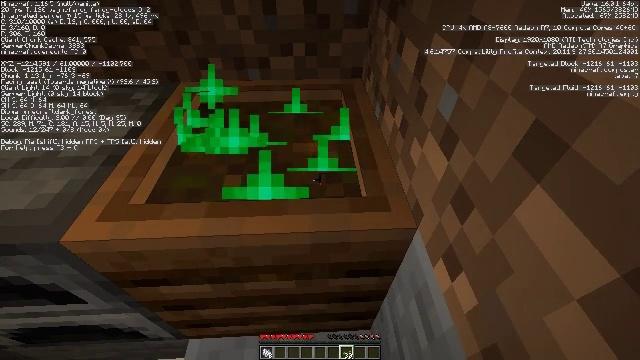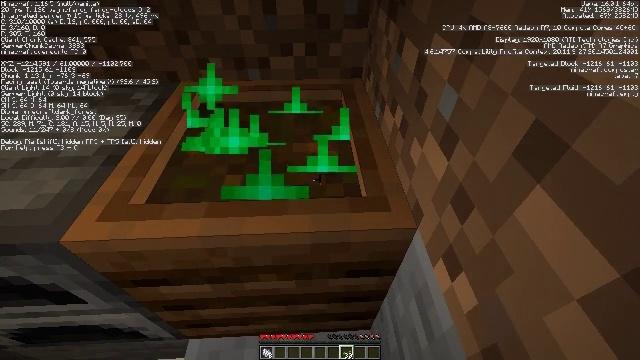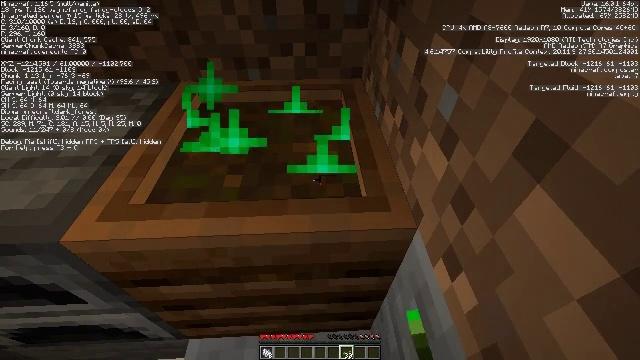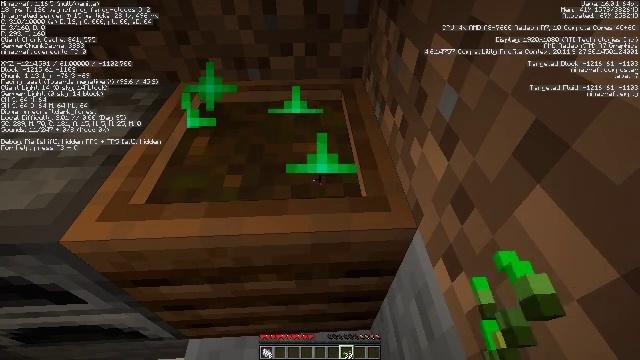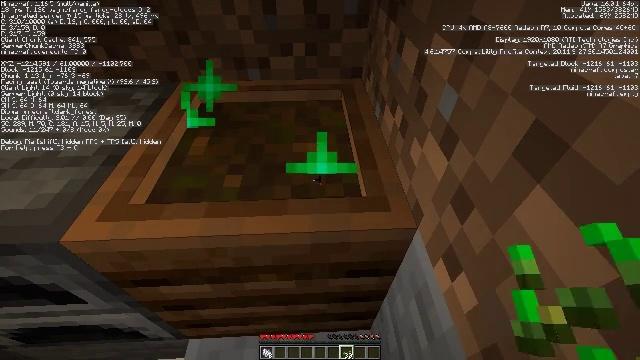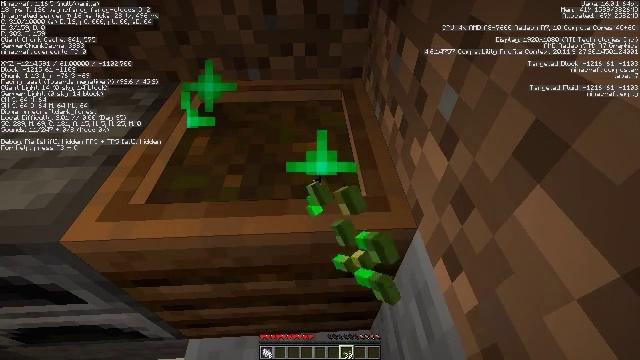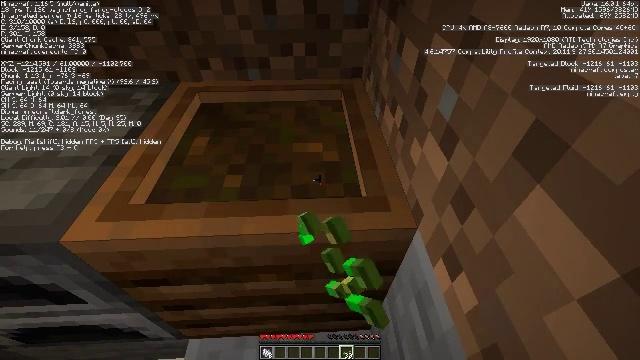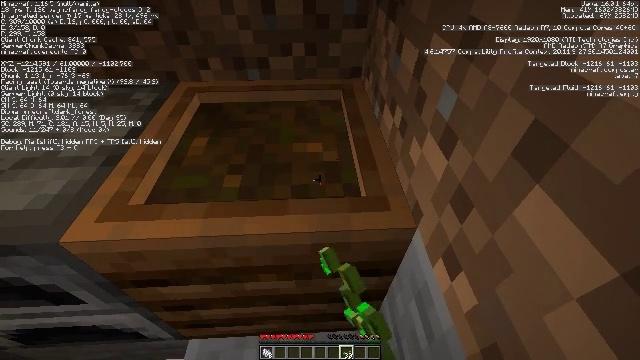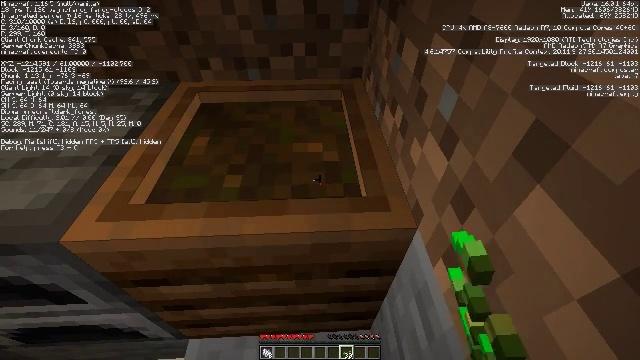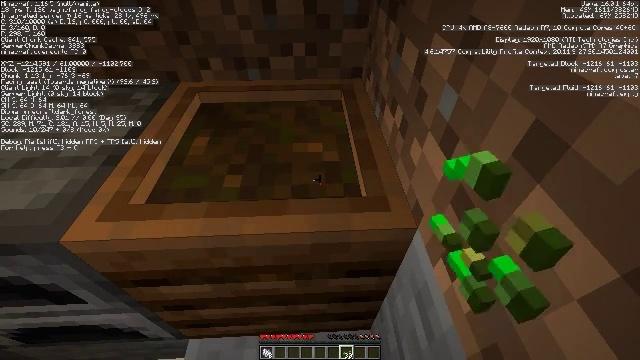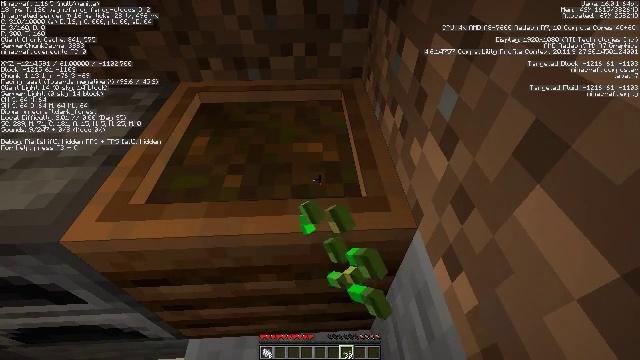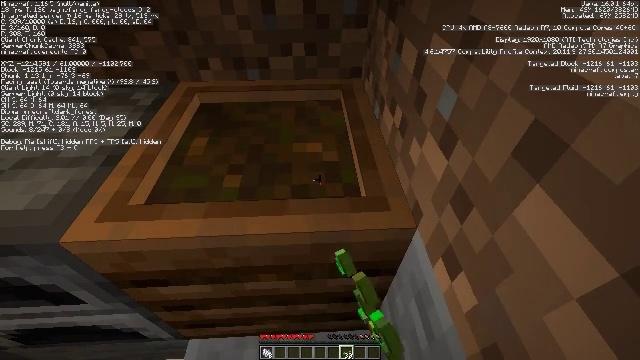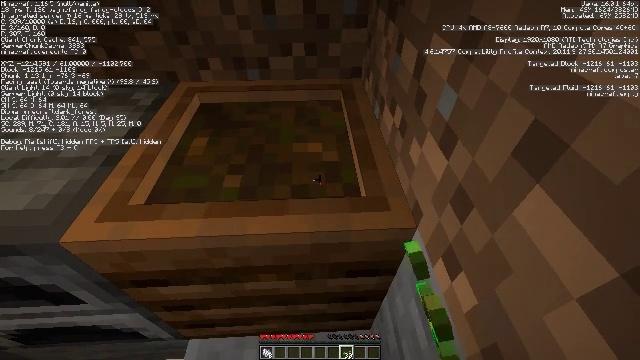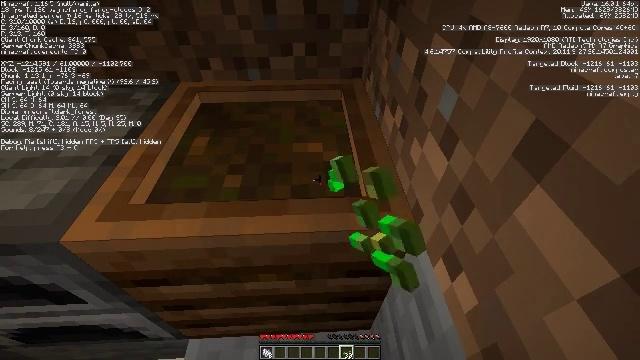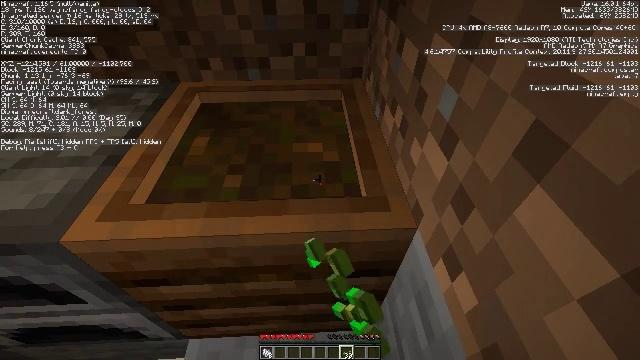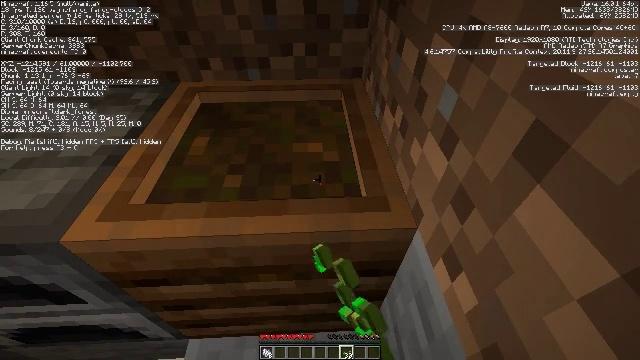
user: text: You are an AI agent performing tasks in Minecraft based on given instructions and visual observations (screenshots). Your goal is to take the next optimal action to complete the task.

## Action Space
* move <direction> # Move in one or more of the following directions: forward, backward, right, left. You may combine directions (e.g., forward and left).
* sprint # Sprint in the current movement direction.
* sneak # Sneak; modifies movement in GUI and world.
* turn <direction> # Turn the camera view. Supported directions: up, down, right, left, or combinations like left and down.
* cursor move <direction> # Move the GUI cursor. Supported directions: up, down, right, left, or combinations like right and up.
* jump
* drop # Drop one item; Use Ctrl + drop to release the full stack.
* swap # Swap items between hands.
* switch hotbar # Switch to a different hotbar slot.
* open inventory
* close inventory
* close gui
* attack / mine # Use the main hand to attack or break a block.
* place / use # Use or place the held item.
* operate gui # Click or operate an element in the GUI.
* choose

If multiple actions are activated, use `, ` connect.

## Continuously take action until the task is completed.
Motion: motion action
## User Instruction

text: Use kelp in a furnace to make dried kelp.
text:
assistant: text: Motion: no_op
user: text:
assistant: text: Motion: no_op
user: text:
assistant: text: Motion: no_op
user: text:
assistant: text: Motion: use / place
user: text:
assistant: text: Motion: use / place
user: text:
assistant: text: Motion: use / place
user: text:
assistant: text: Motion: no_op
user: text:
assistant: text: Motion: use / place
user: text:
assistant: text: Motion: use / place
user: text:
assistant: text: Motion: use / place
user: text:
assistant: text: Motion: no_op
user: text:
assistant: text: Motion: use / place
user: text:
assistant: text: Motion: use / place
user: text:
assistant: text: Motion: use / place
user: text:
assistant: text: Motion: no_op
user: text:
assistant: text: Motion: no_op
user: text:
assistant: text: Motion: use / place
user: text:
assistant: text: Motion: use / place
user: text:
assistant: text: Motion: use / place
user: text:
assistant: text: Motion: no_op
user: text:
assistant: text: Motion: use / place
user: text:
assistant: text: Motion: use / place
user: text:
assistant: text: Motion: turn right and up
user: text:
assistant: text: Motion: turn right and up
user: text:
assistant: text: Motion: no_op
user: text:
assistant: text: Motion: no_op
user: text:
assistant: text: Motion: no_op
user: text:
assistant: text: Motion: use / place
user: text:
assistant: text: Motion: use / place
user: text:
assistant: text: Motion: use / place